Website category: movie
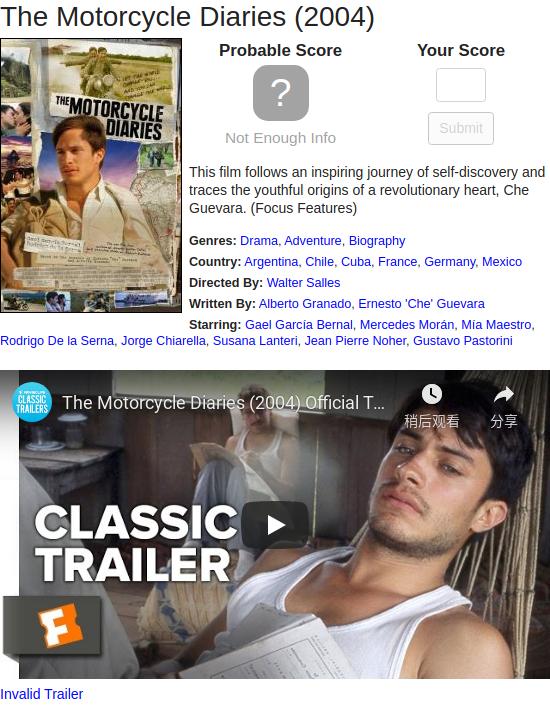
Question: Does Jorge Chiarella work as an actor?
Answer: yes

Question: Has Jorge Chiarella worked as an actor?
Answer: yes

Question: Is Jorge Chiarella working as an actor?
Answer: yes

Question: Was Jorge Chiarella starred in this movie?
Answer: yes

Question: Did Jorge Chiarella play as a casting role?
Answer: yes

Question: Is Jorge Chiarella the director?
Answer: no

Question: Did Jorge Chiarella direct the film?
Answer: no

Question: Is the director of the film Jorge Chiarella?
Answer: no

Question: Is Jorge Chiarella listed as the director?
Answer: no

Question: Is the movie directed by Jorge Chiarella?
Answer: no

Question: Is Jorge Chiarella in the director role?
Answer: no

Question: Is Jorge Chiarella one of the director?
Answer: no

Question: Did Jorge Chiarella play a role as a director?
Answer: no

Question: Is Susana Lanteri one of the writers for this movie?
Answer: no

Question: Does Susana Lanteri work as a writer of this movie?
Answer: no

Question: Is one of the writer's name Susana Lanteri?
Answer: no

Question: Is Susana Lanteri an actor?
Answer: yes

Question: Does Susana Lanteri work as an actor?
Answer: yes

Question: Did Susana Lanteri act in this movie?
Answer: yes

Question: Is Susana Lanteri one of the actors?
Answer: yes

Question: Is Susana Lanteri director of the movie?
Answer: no

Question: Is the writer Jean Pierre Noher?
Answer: no

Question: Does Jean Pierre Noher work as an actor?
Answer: yes

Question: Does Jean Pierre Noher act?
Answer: yes

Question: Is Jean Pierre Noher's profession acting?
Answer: yes

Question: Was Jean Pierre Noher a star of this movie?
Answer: yes

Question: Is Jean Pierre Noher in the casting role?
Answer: yes

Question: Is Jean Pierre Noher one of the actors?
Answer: yes

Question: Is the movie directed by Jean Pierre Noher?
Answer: no

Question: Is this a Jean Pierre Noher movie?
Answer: no

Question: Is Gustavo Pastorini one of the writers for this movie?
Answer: no

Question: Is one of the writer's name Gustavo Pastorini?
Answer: no

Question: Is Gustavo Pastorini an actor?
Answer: yes

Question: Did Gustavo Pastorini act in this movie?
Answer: yes

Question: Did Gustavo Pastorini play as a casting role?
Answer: yes

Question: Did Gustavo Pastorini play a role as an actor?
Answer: yes

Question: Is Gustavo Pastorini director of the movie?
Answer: no

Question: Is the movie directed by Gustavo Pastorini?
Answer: no